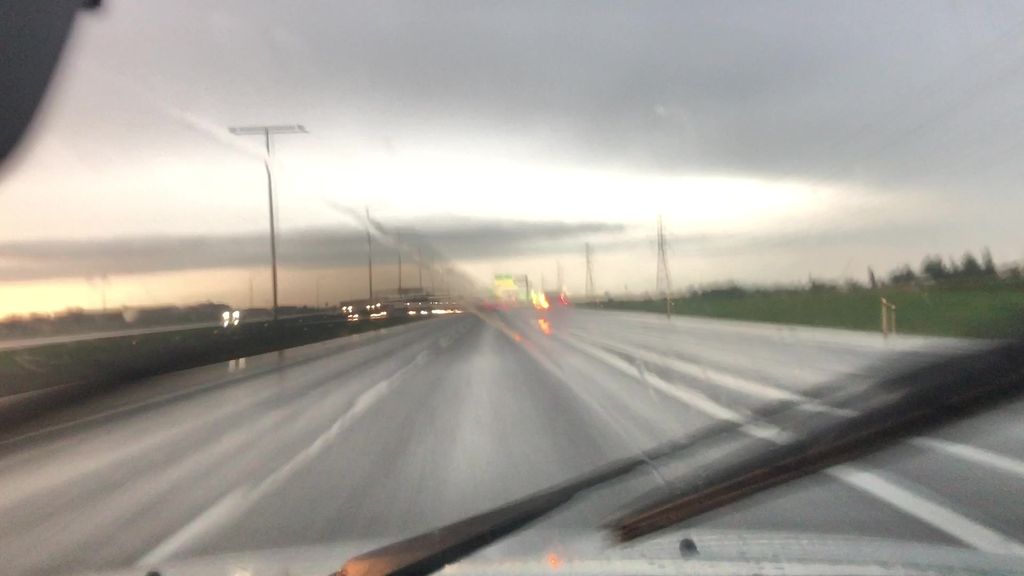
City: edmonton